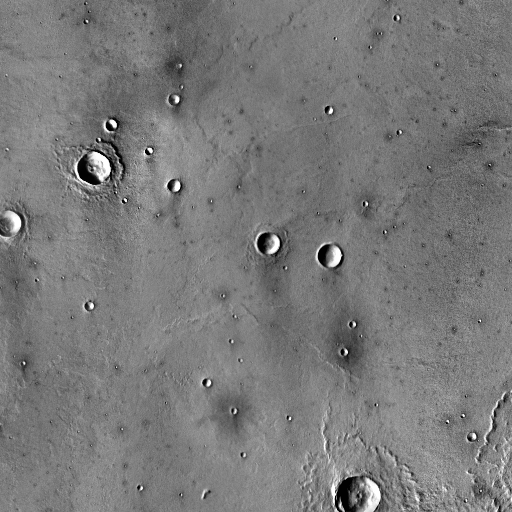
Crater classes present: Background, Other, Layered